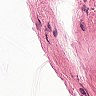
Metastatic tissue present: no